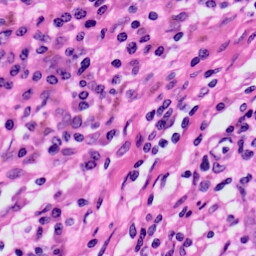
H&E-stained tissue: Skin